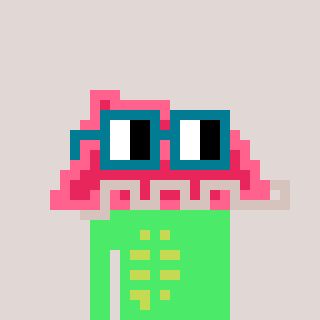
a pixel art character with square dark green glasses, a retainer-shaped head and a teal-colored body on a warm background